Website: macys
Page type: billing-address
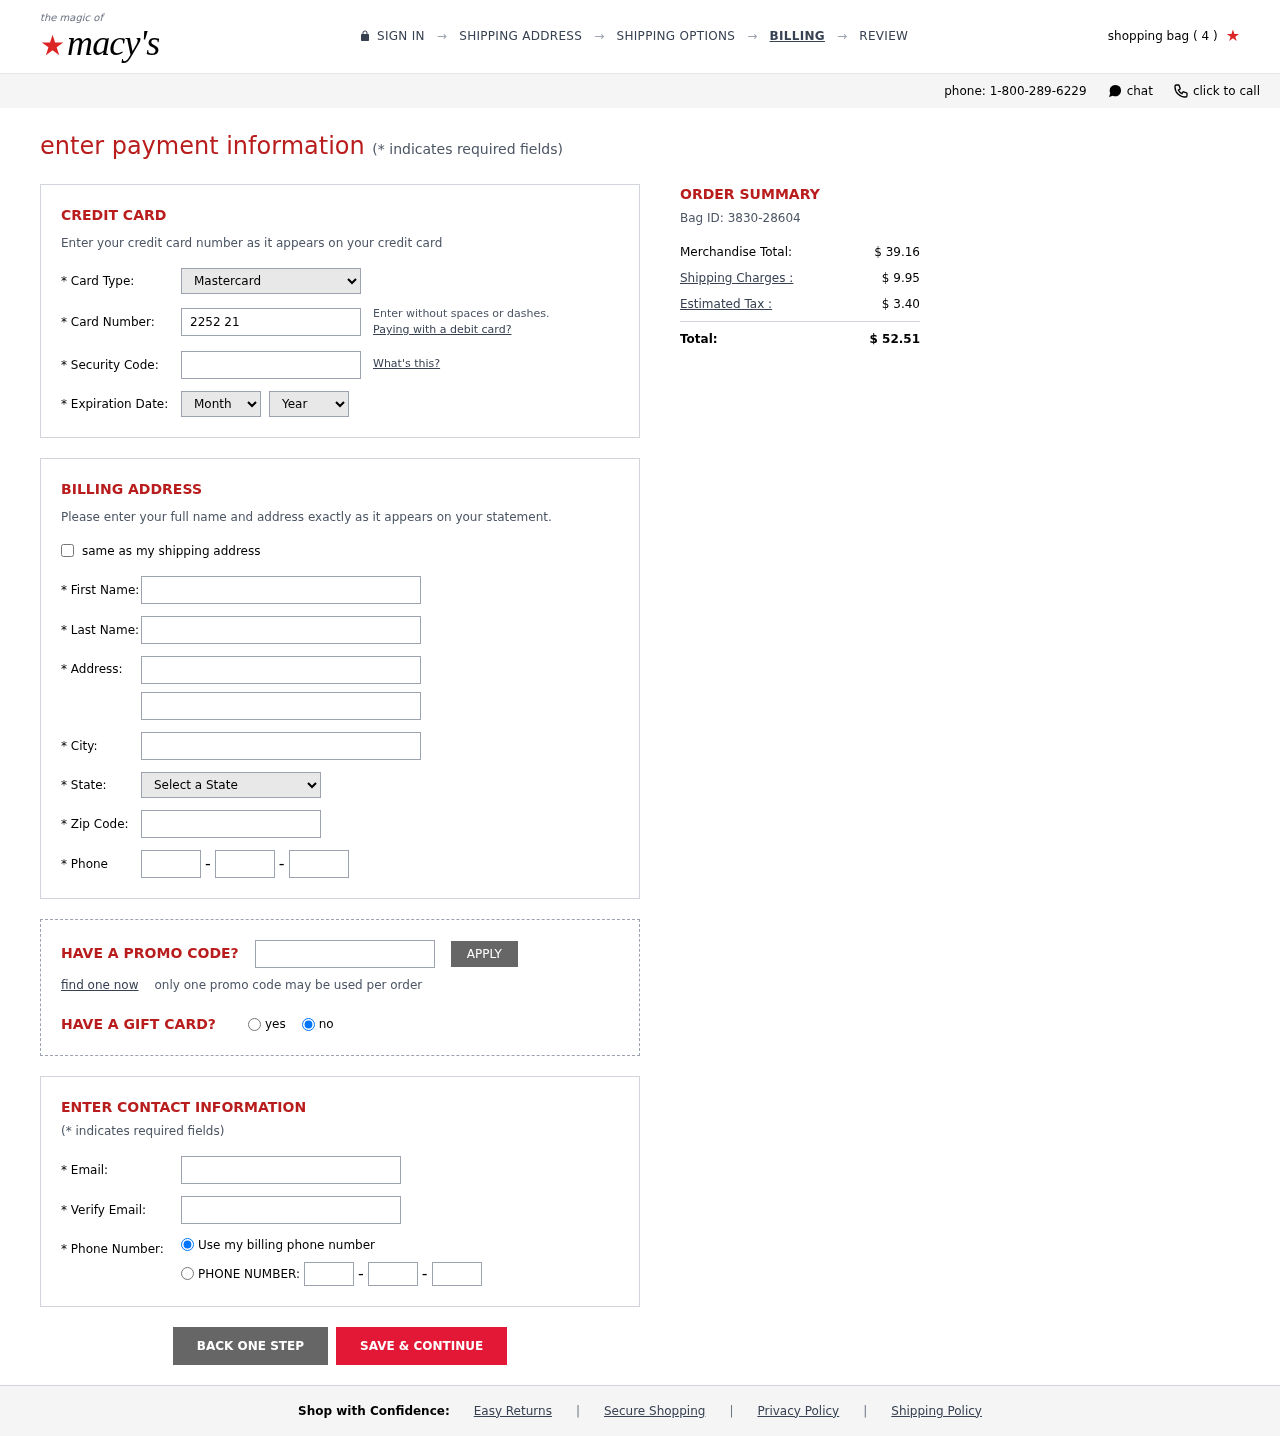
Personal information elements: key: PII_CARD_CVV
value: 024
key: PII_CARD_EXPIRY_MONTH
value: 12
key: PII_CARD_EXPIRY_YEAR
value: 30
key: PII_CARD_NUMBER
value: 2252 2108 0829 3878
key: PII_CARD_TYPE
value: Mastercard
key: PII_CITY
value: West Connie
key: PII_EMAIL
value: jhoward@hotmail.com
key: PII_FIRSTNAME
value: Jonathan
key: PII_LASTNAME
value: Howard
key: PII_PHONE_AREA
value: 474
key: PII_PHONE_PREFIX
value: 265
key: PII_PHONE_SUFFIX
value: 0324
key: PII_POSTCODE
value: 73384
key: PII_STATE_ABBR
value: NH
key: PII_STREET
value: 164 Davis Centers Suite 125
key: PII_STREET2
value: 130 Marcus Trace
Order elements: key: ORDER_NUM_ITEMS
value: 4
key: ORDER_ID
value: Bag ID: 3830-28604
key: ORDER_SUBTOTAL
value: $ 39.16
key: ORDER_SHIPPING_COST
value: $ 9.95
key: ORDER_TAX
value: $ 3.40
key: ORDER_TOTAL
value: $ 52.51